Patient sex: F
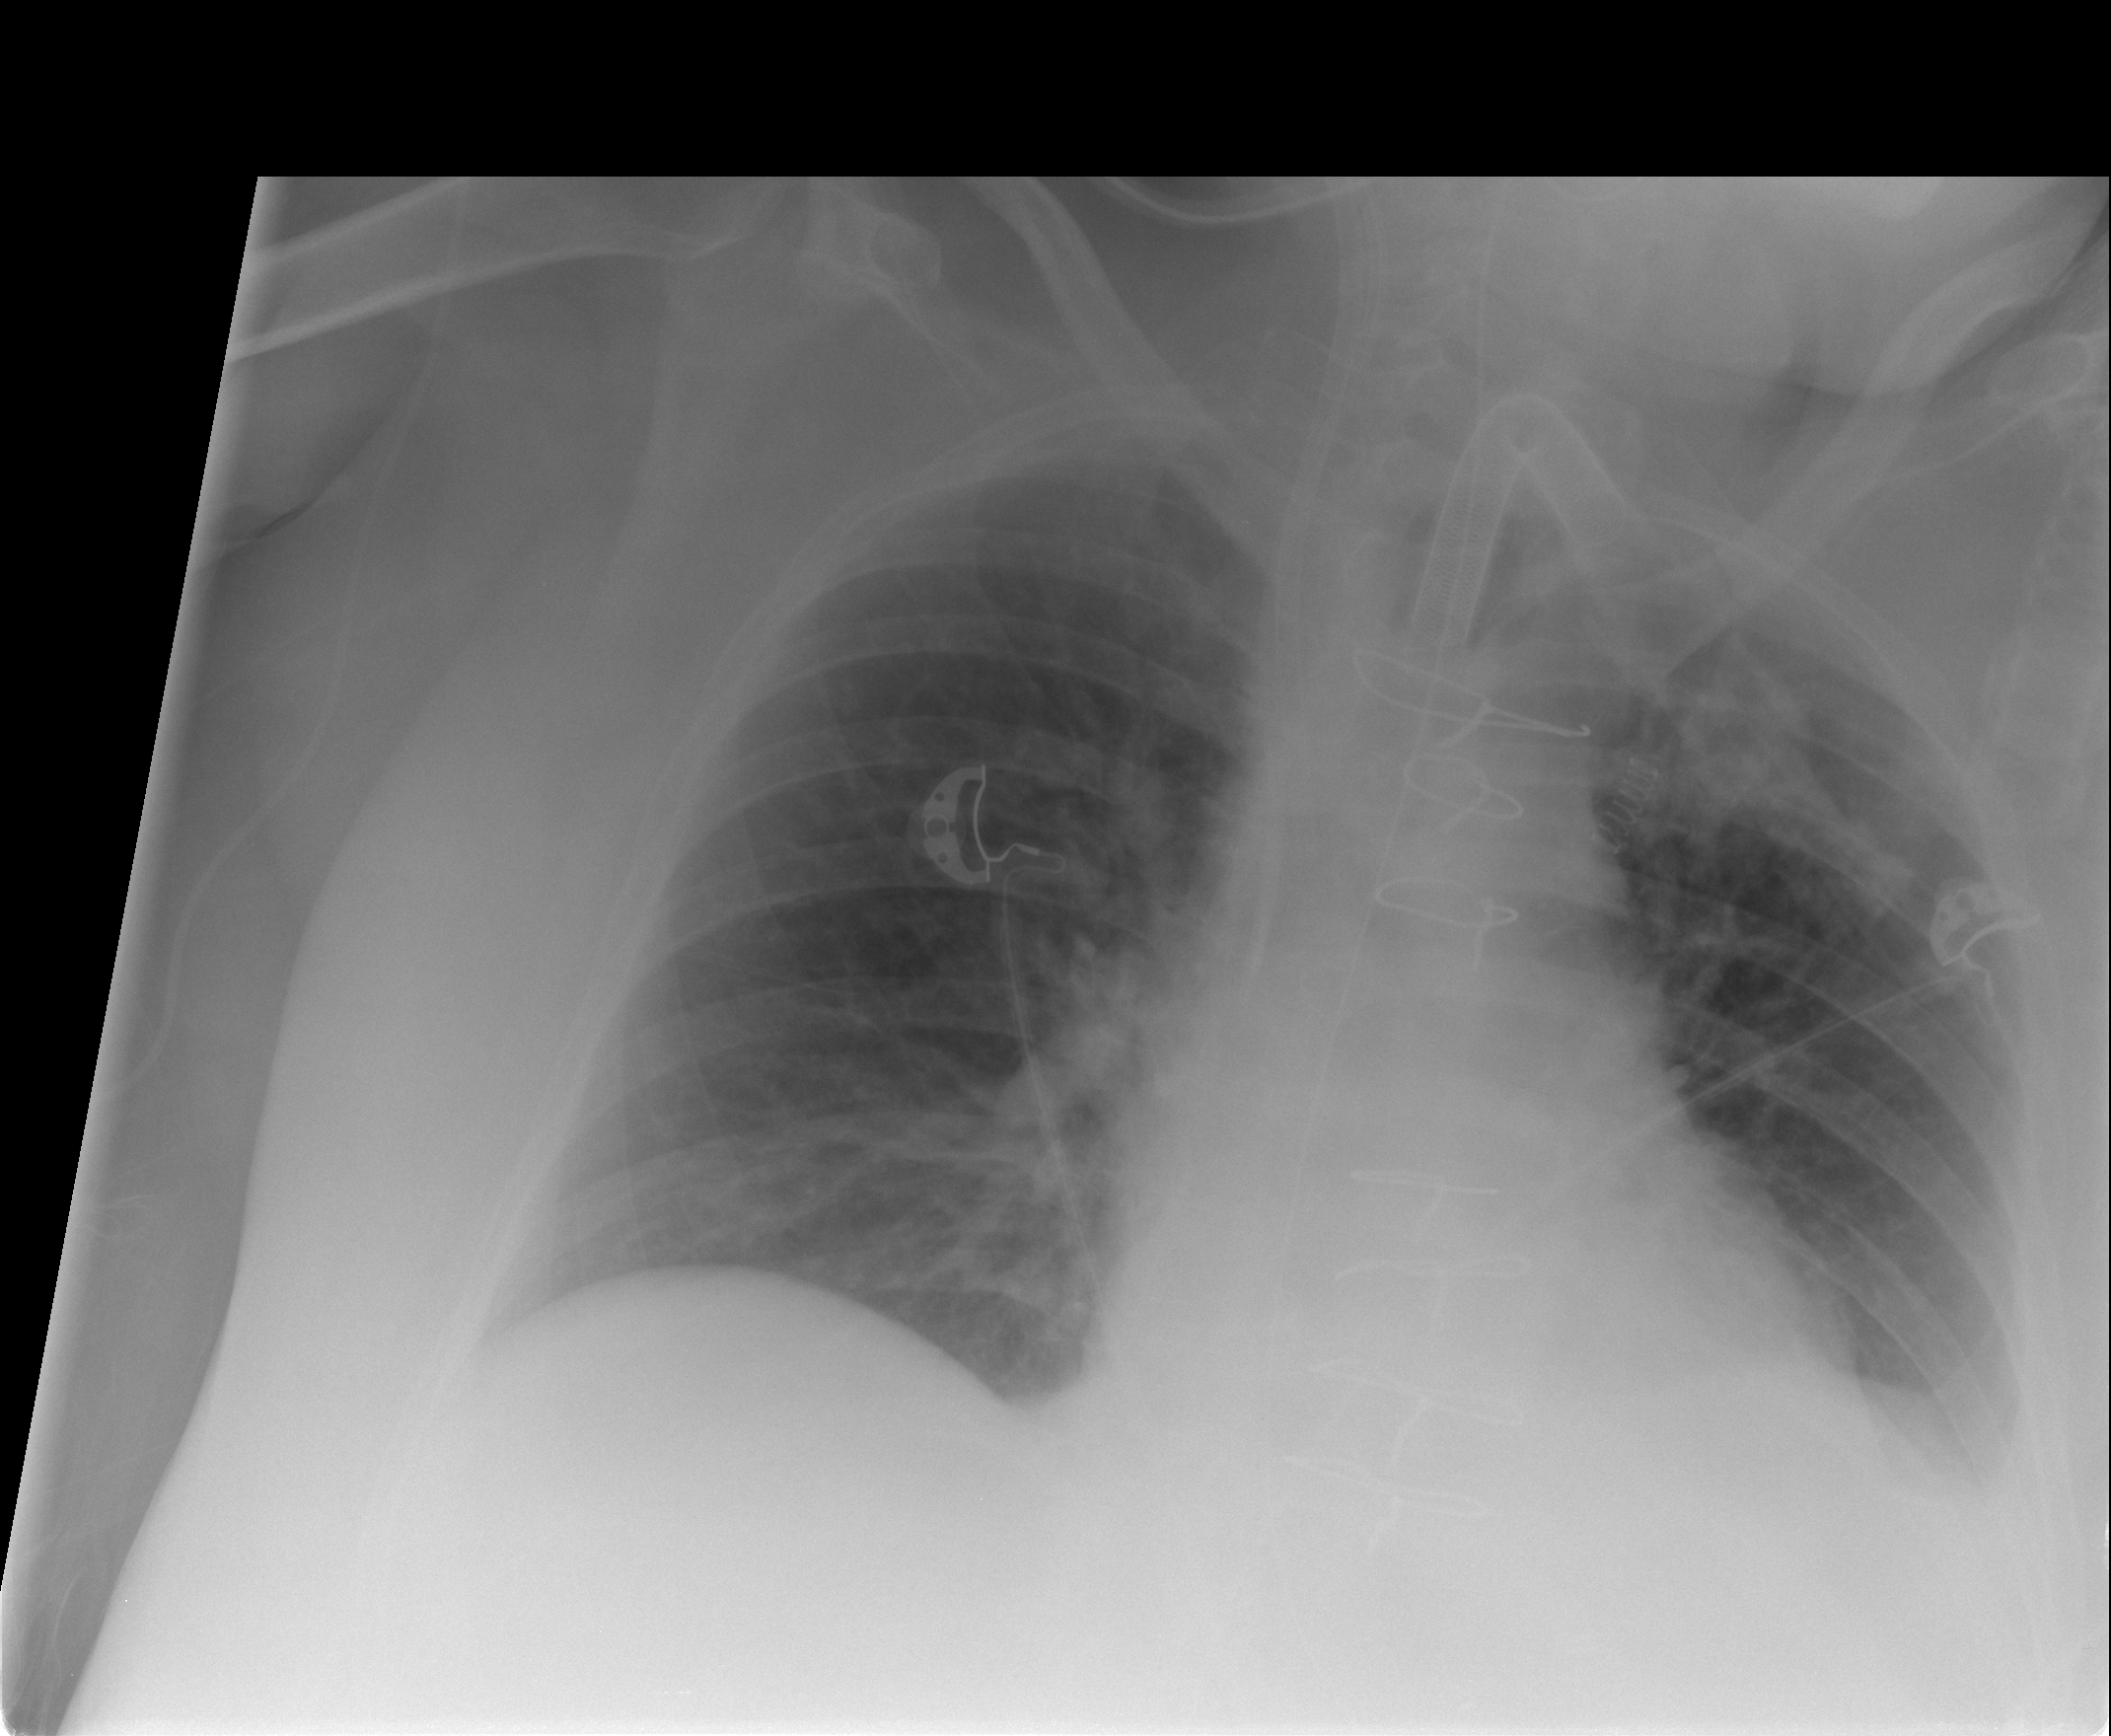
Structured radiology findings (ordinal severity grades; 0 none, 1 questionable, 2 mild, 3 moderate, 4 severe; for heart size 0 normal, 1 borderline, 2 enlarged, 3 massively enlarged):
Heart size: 0
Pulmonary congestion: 0
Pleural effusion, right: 2
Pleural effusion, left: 2
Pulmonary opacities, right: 1
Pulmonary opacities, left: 0
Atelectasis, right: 1
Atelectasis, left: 2